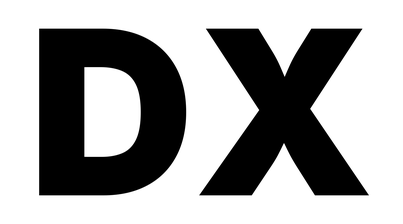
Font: Inter_Black